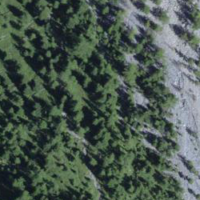
EUNIS habitat code: 23
Species observed at this site:
Saxifraga aizoides